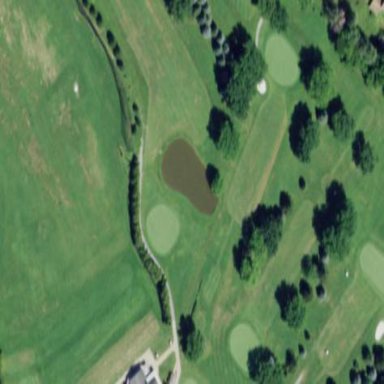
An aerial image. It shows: Golf pitch.